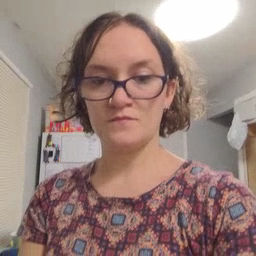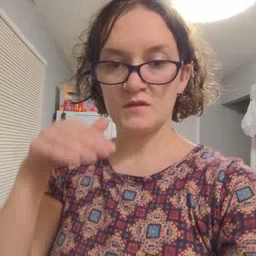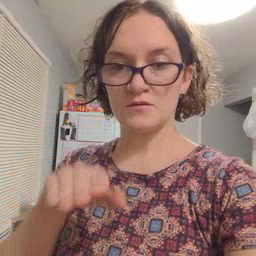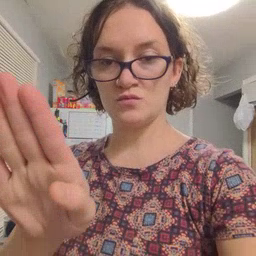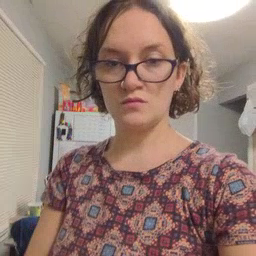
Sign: into